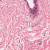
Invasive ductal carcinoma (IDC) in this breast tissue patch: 0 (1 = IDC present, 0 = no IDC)